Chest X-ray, PA view. Patient: 31 years old, sex F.
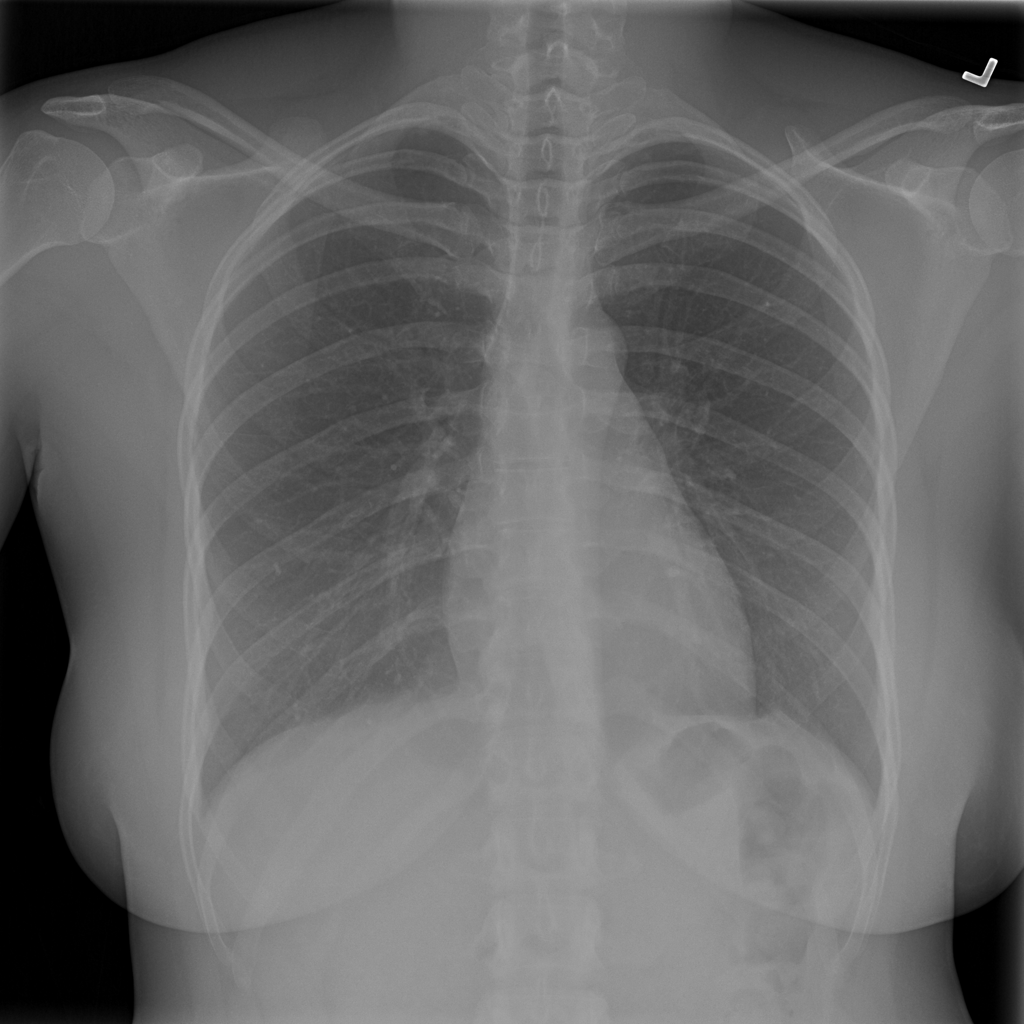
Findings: No Finding